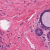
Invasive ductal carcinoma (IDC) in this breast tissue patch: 0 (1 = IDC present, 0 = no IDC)